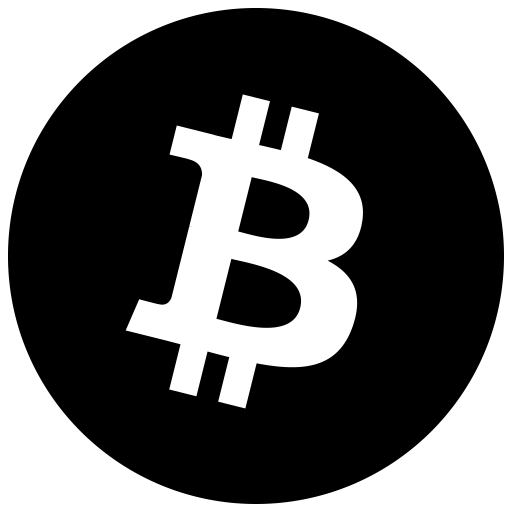
Tags: icon, FontAwesome, fa-icon, brand, bitcoin